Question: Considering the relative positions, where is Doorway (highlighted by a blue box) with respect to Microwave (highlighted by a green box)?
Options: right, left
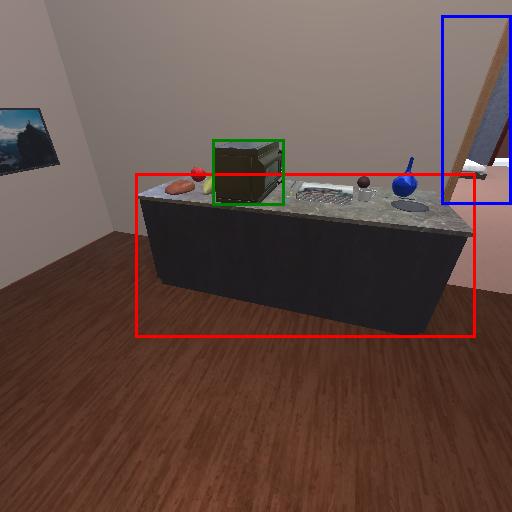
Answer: right